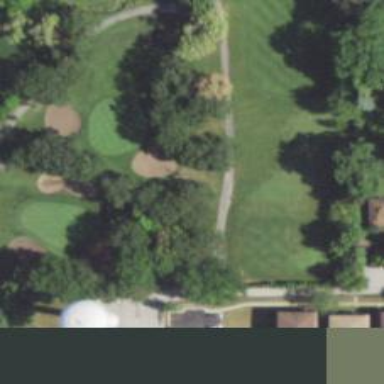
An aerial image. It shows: Service road used as golf cart path.